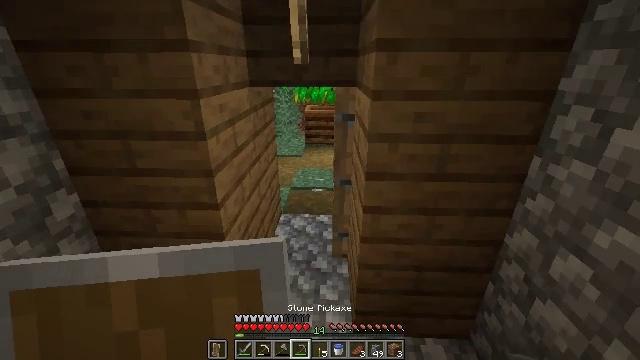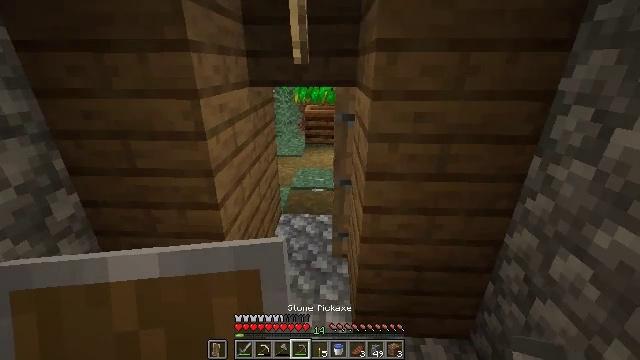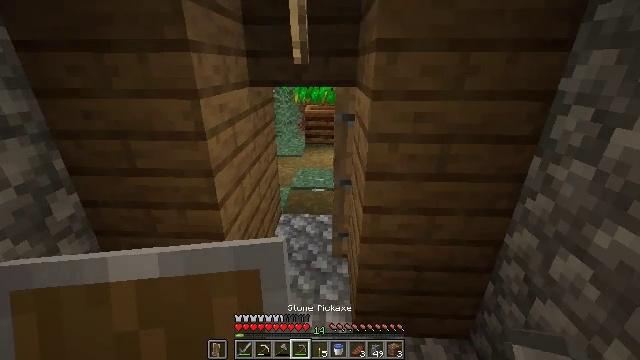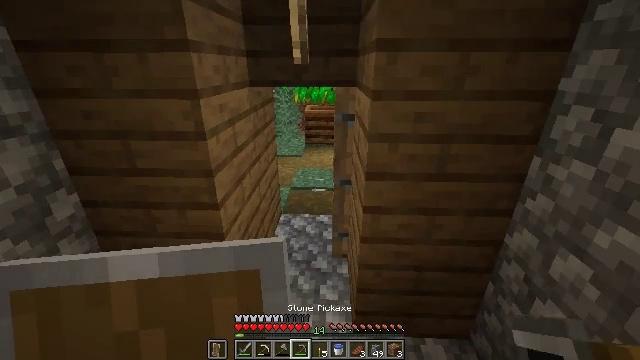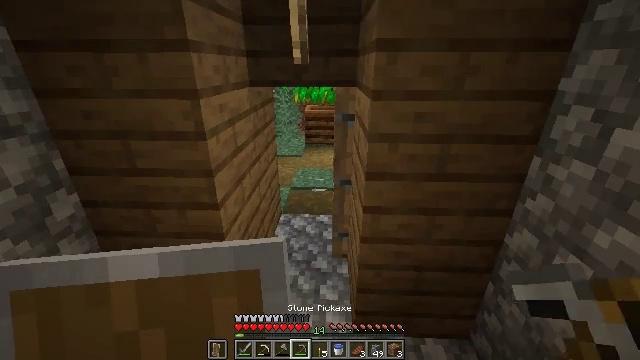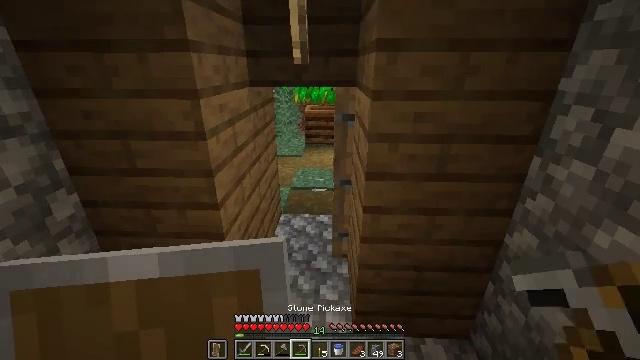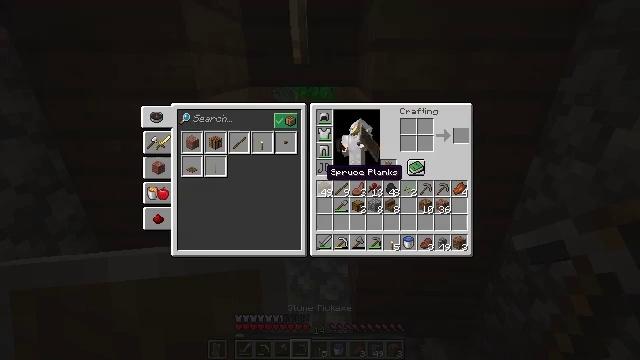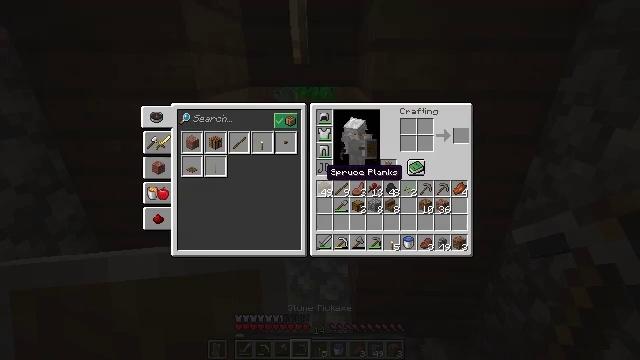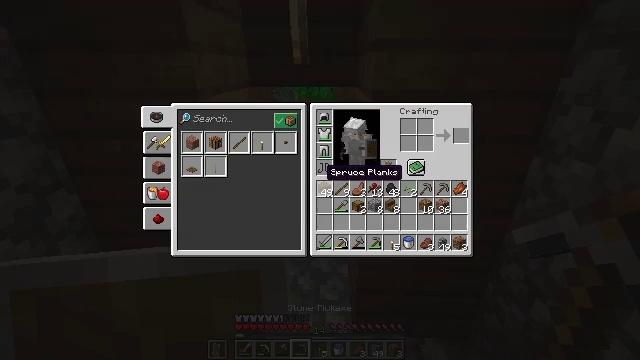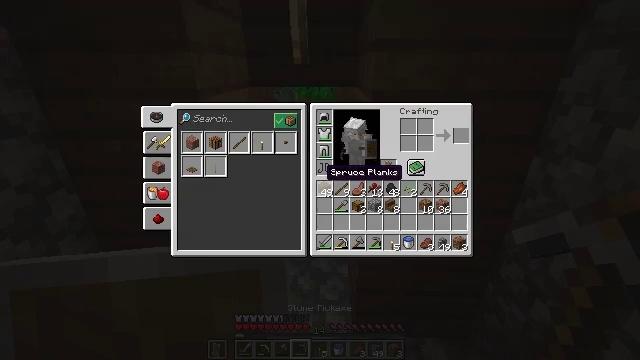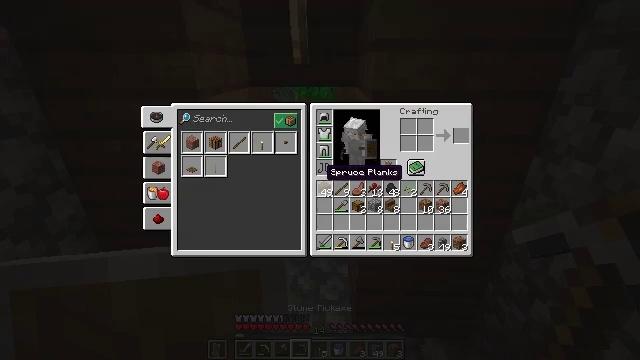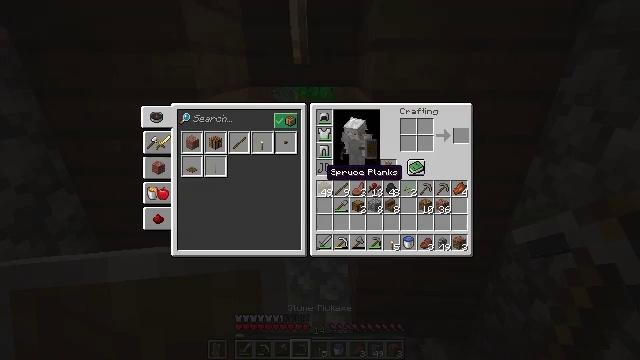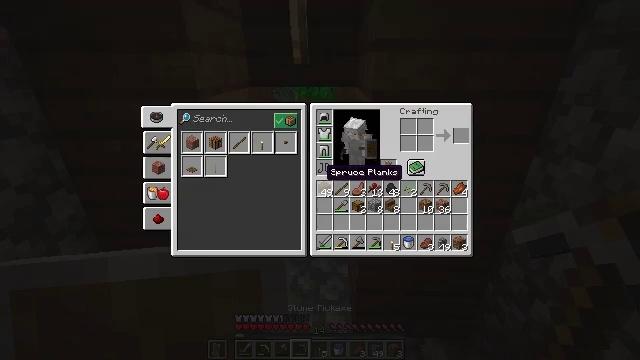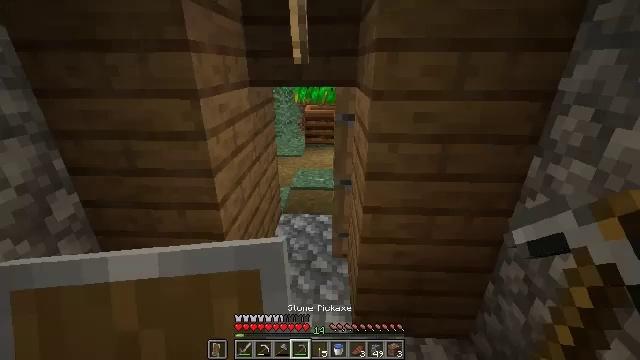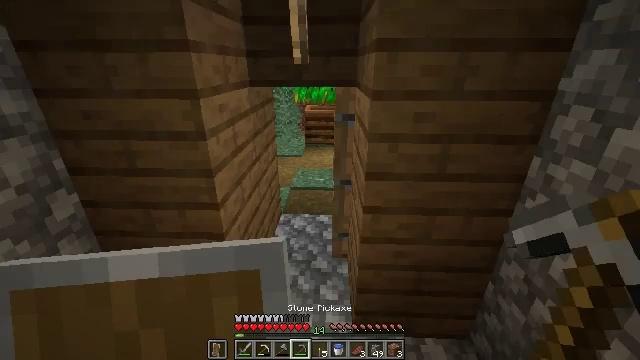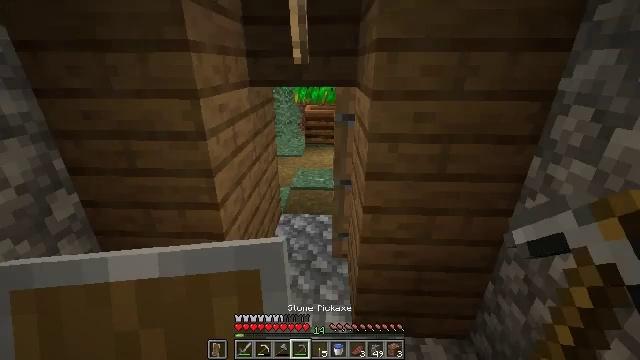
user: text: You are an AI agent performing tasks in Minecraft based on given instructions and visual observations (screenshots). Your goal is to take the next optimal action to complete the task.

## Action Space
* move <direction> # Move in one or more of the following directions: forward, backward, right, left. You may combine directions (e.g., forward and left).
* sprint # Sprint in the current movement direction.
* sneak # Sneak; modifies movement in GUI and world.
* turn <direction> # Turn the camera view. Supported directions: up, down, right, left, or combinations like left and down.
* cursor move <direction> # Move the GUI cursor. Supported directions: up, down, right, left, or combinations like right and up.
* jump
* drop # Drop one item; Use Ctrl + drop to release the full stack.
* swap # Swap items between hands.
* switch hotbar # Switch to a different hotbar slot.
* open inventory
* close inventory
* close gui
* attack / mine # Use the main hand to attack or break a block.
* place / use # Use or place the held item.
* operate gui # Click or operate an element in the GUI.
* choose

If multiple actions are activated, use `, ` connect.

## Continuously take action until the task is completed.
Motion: motion action
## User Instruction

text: Mine the spruce door to collect it.
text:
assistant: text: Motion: no_op
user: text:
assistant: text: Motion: no_op
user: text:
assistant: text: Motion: no_op
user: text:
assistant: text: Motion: no_op
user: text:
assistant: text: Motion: no_op
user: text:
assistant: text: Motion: open inventory
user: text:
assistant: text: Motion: open inventory
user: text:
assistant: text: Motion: no_op
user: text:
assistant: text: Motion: no_op
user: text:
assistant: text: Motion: no_op
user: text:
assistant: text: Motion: no_op
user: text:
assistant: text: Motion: no_op
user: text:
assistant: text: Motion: no_op
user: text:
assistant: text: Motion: no_op
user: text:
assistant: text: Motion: no_op
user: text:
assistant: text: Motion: no_op
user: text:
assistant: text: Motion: switch to hotbar 4
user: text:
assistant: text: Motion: switch to hotbar 4
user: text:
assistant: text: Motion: switch to hotbar 3
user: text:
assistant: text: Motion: switch to hotbar 3
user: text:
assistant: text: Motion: switch to hotbar 3
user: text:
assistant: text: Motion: no_op
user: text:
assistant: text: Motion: no_op
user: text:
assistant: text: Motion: no_op
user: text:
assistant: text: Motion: turn right and up
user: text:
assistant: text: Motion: move left, turn right
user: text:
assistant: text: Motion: move forward and move left, turn right
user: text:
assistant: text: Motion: move forward and move left
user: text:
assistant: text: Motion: move forward
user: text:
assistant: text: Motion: no_op